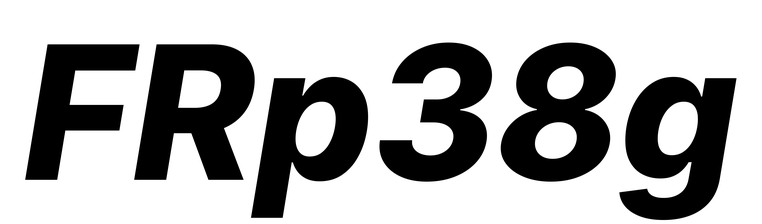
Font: Inter-Italic_ExtraBold_Italic